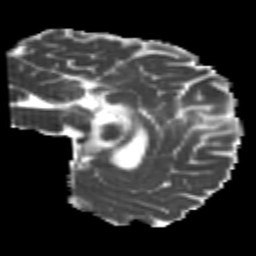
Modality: MD
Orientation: sagittal
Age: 23
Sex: male
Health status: healthy
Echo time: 0.074 s